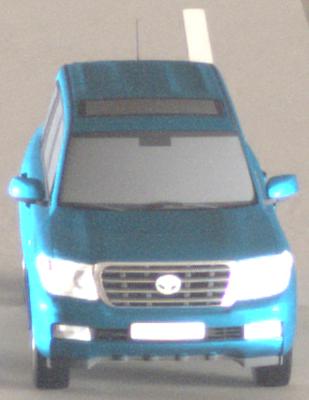
Make: Toyota
Model: Land Cruiser V8 4.7
Detailed model: Land Cruiser V8 (J20)
Model produced from: 2008/03
Model produced until: 2009/11
Doors: 5
Color: blue
Road condition: dry road
Daytime: midday
Contrast: medium contrast